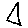
Label: triangle